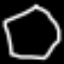
Label: octagon